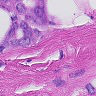
Metastatic tissue present: yes